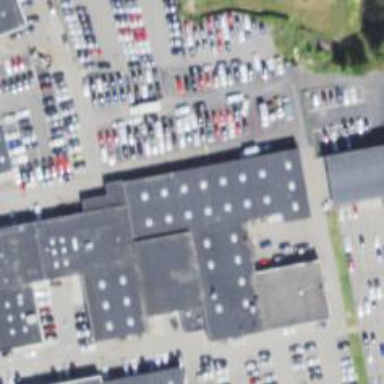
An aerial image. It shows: Car shop building.